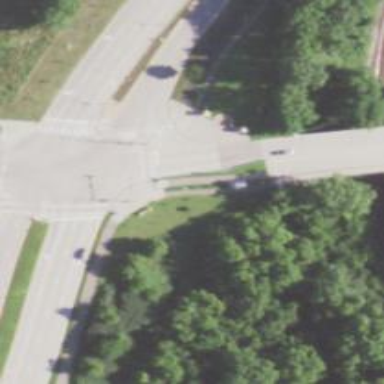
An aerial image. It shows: Crossing on the cycleway.